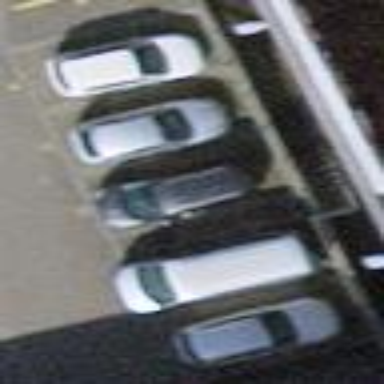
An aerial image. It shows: Street side parking area.